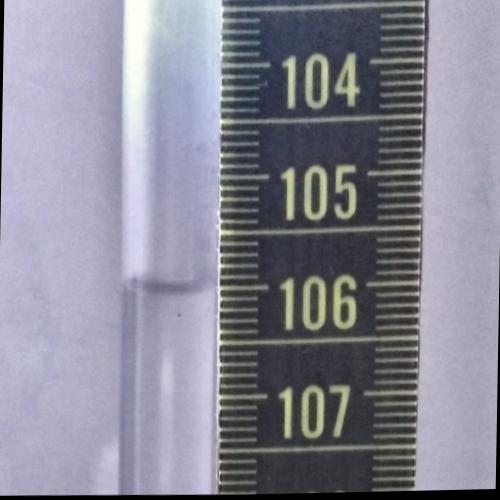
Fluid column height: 106.0 cm